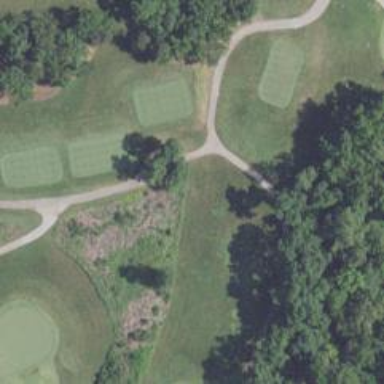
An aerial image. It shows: Path designated for golf carts.